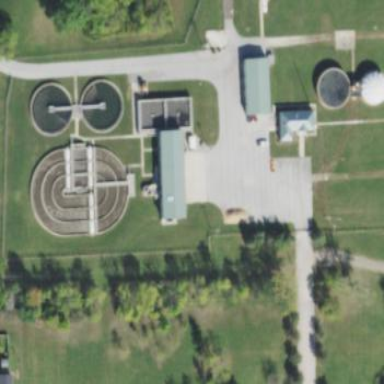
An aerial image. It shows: Water works facility.